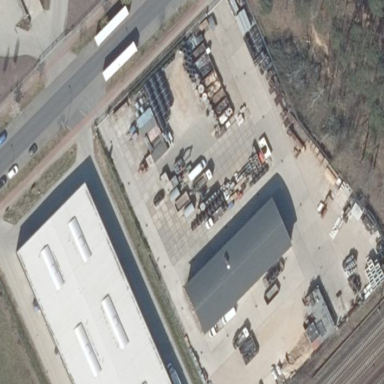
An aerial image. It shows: Fenced industrial depot.